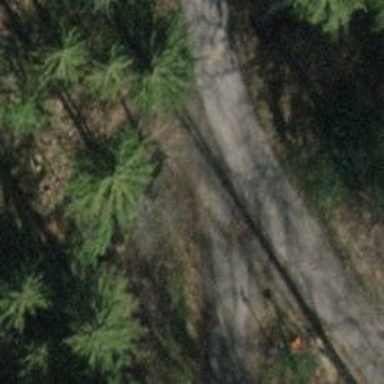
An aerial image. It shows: Emergency access point on the road.